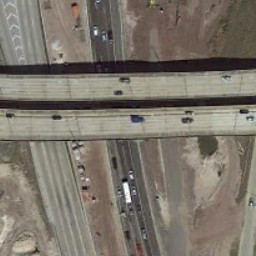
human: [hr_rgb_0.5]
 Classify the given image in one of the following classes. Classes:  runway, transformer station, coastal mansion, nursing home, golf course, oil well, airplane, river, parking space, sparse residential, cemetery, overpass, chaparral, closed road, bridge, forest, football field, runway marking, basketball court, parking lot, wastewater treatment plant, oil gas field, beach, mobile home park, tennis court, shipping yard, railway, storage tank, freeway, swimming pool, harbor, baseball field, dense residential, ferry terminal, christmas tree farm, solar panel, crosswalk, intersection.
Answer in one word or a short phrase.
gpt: overpass